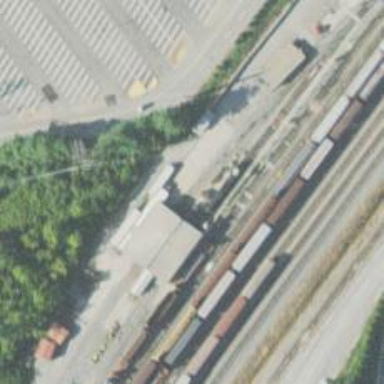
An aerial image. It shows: Railway yard in service.